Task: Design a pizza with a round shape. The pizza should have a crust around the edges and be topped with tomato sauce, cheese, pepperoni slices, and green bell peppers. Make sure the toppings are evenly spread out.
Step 399:
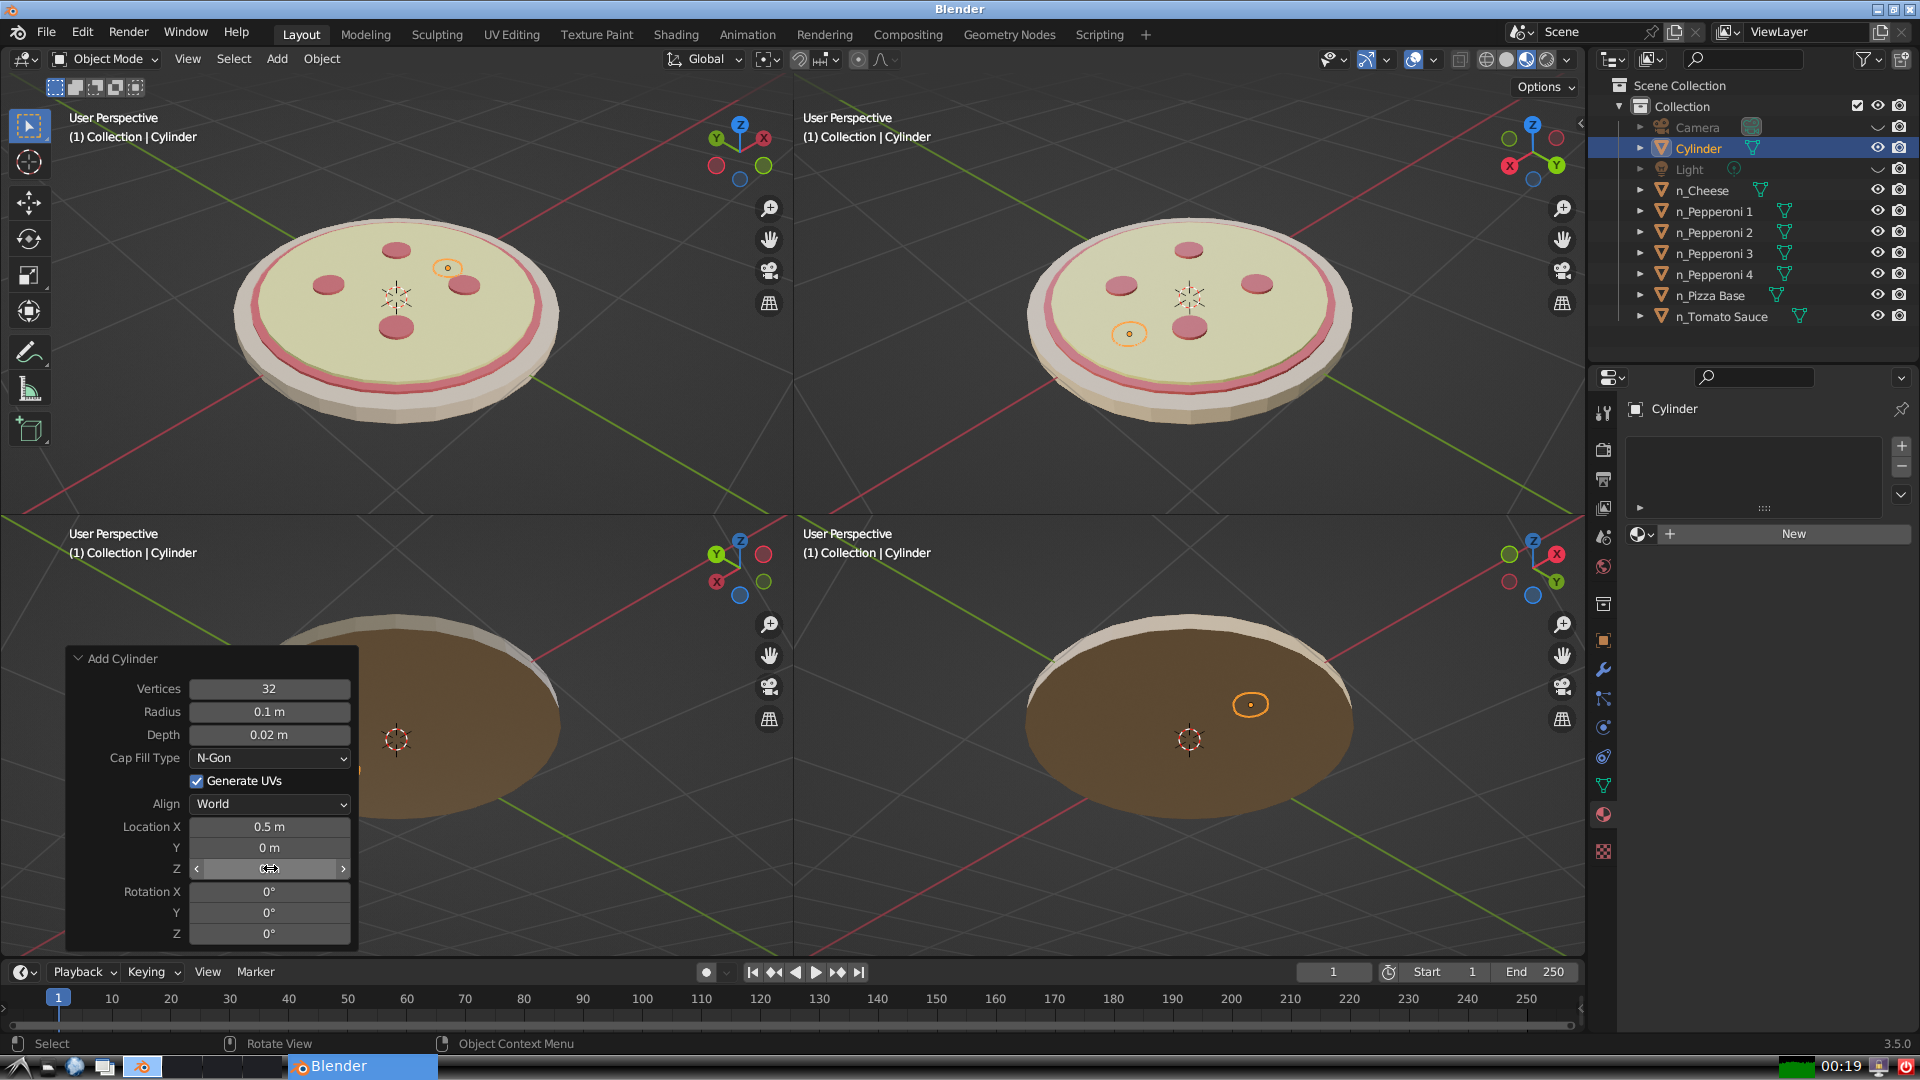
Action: click: no